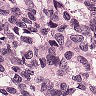
Metastatic tissue present: yes